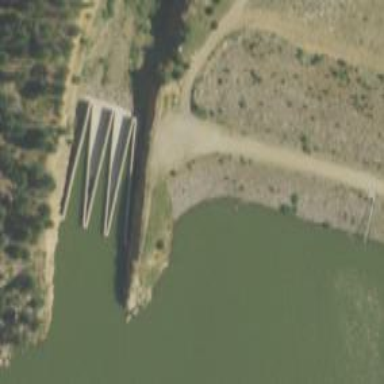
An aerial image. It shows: Dam across waterway.